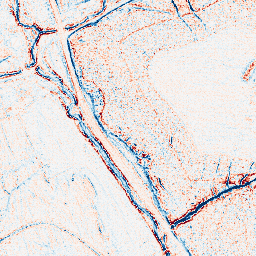
Category: edge_preserving
Decomposition family: anisotropic_diffusion
Decomposition parameters: iterations: 10
kappa: 100
gamma: 0.05
Upsampling method: nearest
Upsampling parameters: scale: 2
Upsampling scale: 2